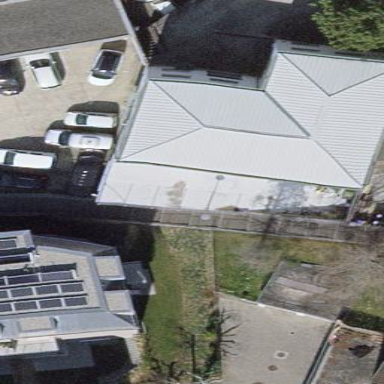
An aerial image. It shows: Industrial building.